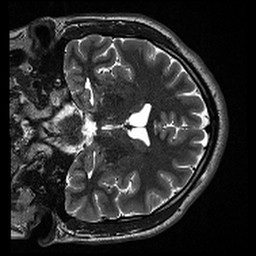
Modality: T2w
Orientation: coronal
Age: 32
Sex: male
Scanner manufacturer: siemens
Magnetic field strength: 3 T
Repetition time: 13.15 s
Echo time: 0.082 s